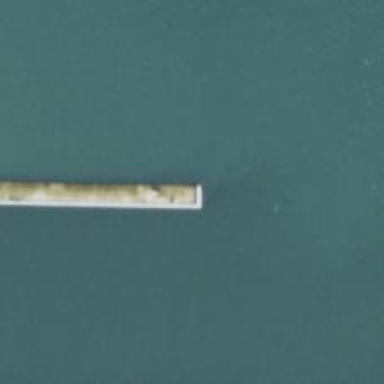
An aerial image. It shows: Breakwater structure.